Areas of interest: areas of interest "Vienna International Hotel (Lianyungang Guanyun Branch)"
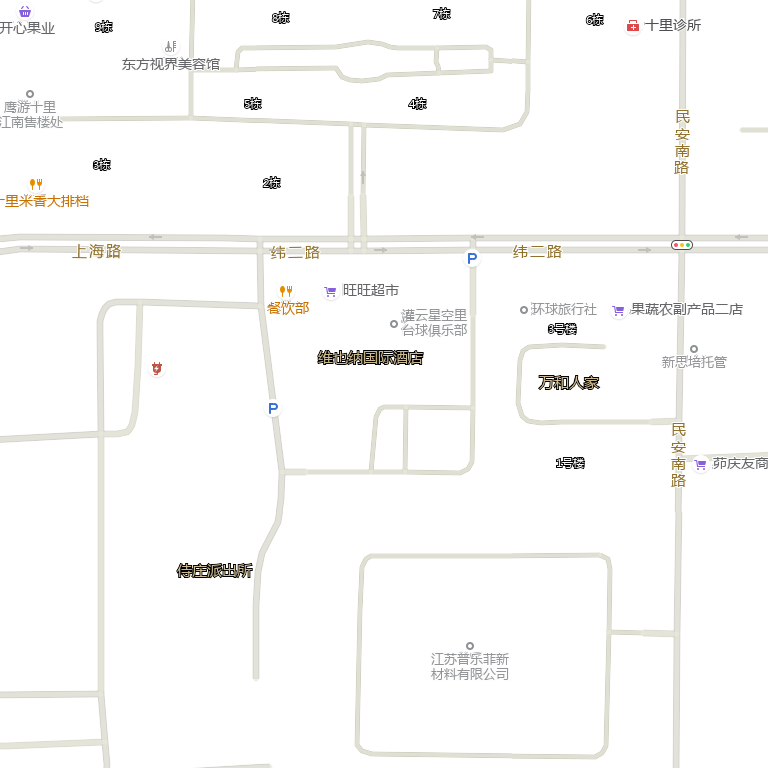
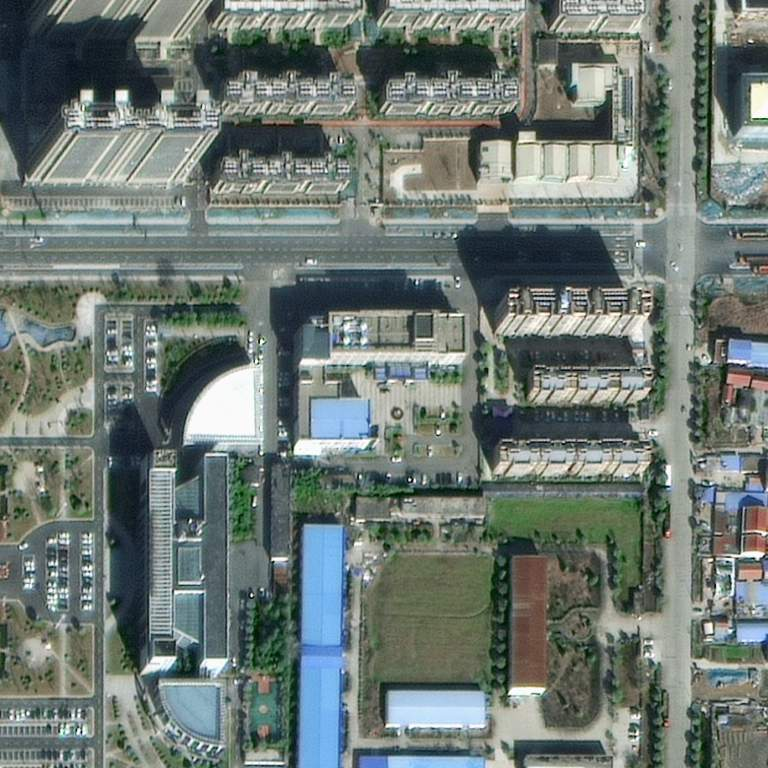